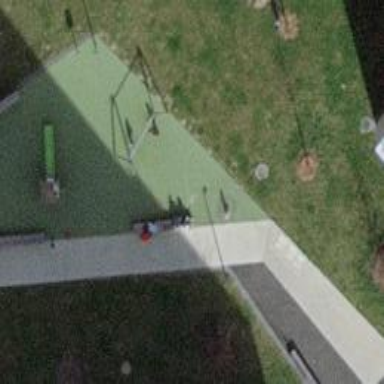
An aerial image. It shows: Bench for seating.